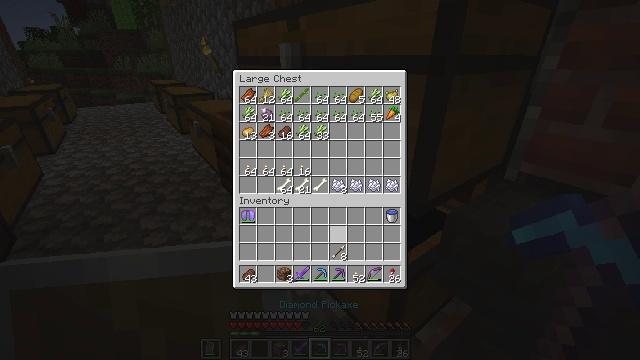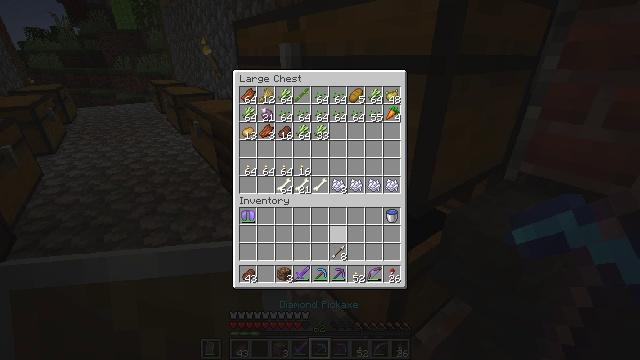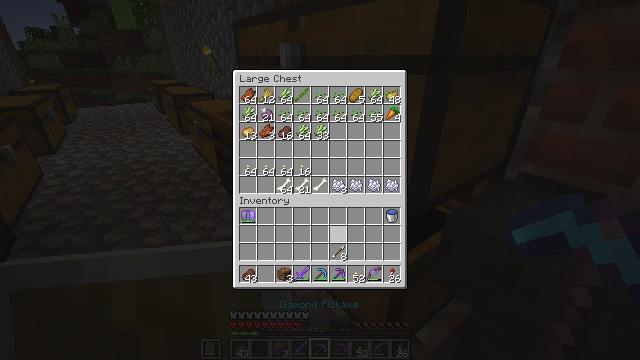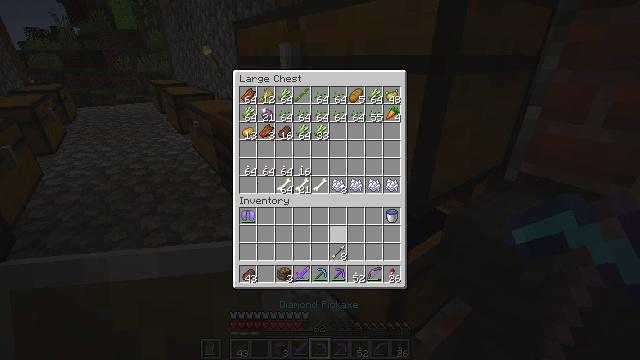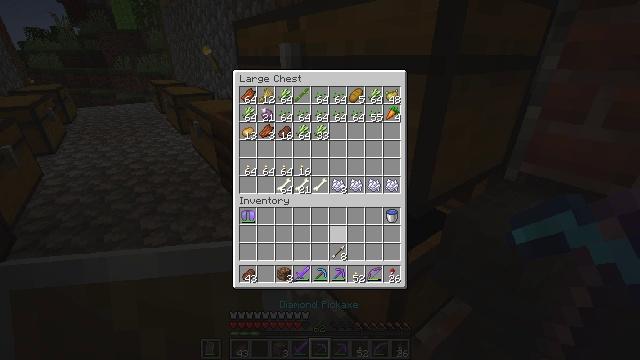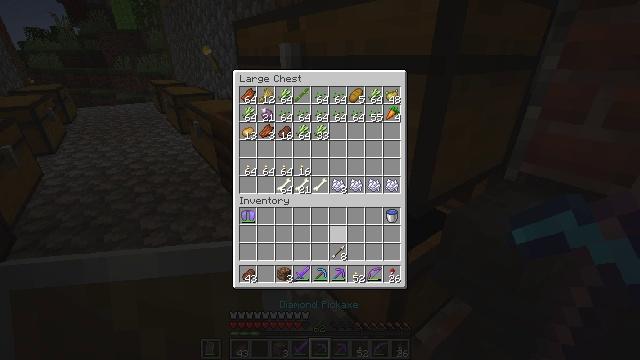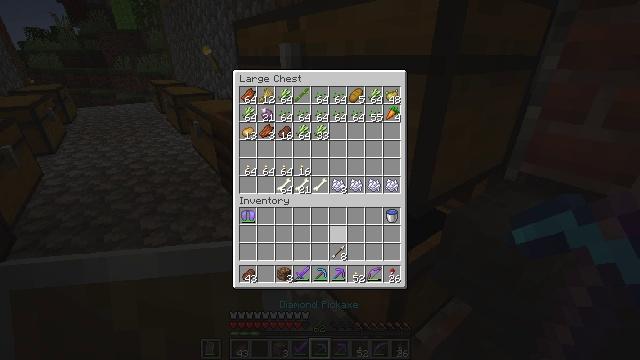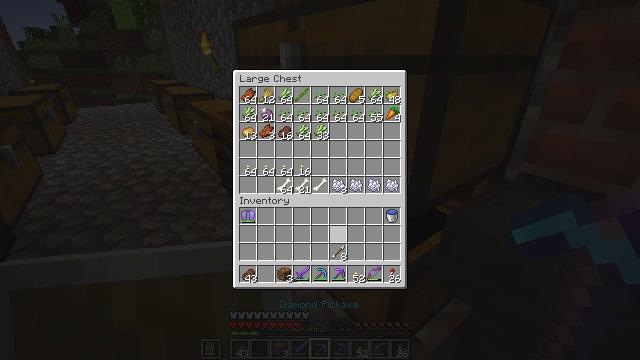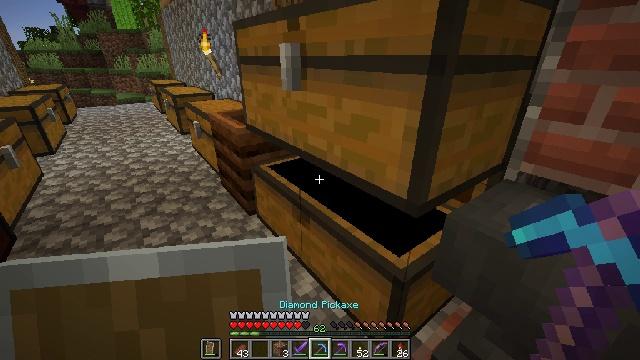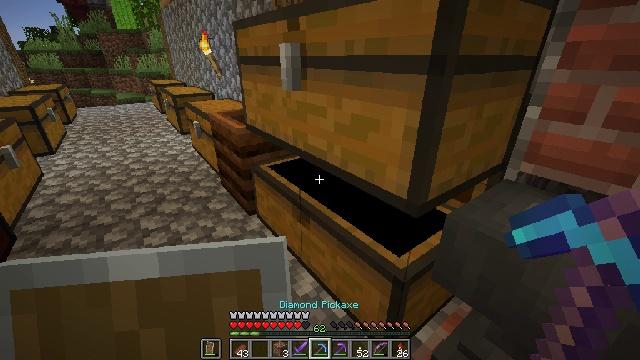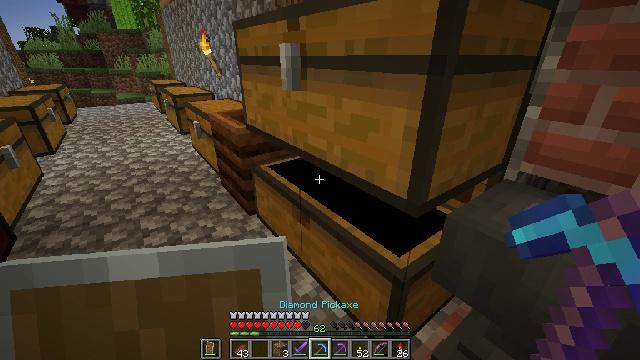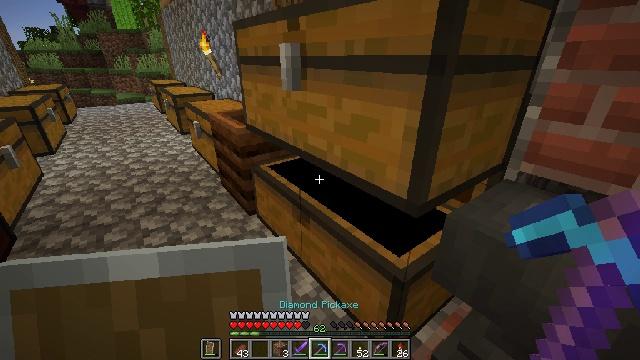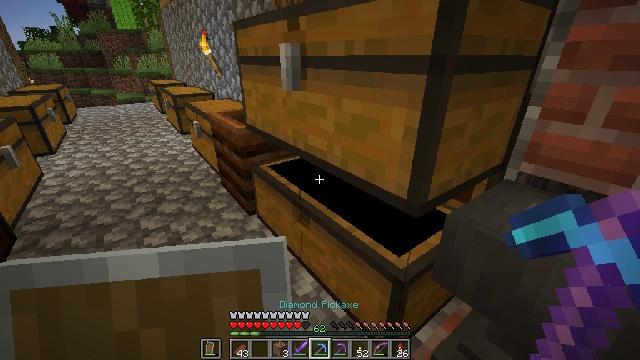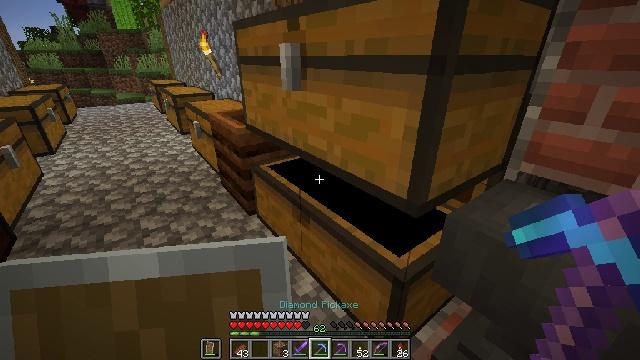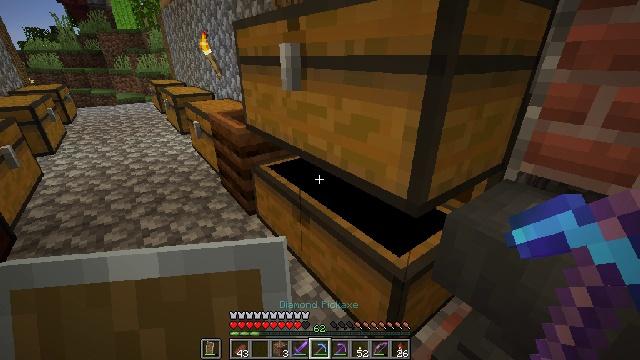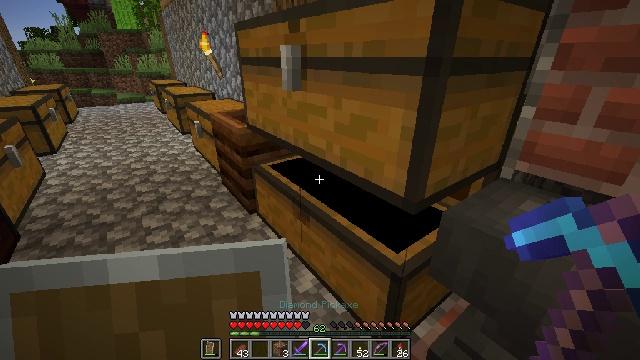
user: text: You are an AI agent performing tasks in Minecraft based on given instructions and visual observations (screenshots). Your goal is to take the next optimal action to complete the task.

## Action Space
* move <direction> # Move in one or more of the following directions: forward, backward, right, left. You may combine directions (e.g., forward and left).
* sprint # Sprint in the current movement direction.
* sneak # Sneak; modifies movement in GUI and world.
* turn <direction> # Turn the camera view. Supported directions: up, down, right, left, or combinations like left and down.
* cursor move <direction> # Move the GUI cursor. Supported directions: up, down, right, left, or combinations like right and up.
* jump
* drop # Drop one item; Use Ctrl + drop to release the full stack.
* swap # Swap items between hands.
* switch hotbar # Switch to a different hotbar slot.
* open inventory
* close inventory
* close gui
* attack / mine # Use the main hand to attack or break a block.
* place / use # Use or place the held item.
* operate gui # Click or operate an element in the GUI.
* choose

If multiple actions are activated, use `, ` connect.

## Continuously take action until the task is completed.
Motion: motion action
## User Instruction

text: Break the ender chest to move it.
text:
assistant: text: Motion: no_op
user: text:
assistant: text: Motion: no_op
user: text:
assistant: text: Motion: no_op
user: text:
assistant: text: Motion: no_op
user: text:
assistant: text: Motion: no_op
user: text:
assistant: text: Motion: no_op
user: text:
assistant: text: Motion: no_op
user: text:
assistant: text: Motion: close inventory
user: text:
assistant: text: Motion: close inventory
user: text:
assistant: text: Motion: close inventory
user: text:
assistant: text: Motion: close inventory
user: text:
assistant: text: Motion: no_op
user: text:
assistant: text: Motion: no_op
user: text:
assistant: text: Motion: no_op
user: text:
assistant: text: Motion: move back
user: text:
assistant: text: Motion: move back
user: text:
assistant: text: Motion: move back and move right, turn left
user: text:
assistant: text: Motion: move back and move right, turn left and up
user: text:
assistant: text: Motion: move right, turn left
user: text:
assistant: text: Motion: turn left and up
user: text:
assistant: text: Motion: turn left and down
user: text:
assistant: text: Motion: turn left and down
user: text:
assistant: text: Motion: turn left and down
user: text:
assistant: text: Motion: turn left and down
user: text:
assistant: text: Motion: turn left and down
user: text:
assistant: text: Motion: turn left
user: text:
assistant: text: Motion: turn left
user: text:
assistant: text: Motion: no_op
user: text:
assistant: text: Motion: use / place
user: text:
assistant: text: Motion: use / place